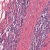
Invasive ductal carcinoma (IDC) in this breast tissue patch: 1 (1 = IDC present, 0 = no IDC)